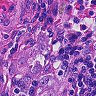
Metastatic tissue present: yes